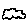
Label: cloud